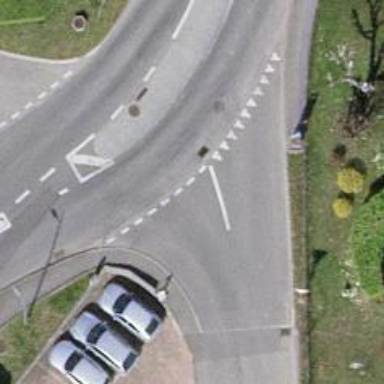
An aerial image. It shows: Residential road with asphalt surface.